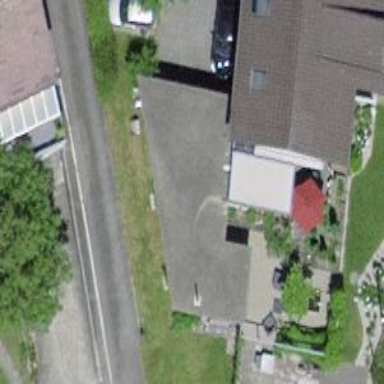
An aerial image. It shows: Garage.